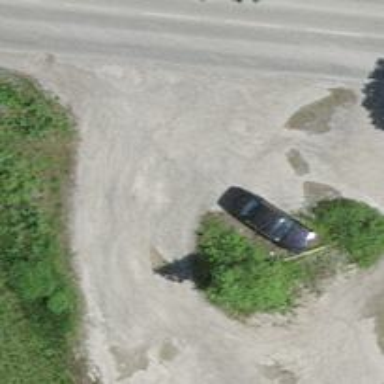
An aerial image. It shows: Unpaved service road.